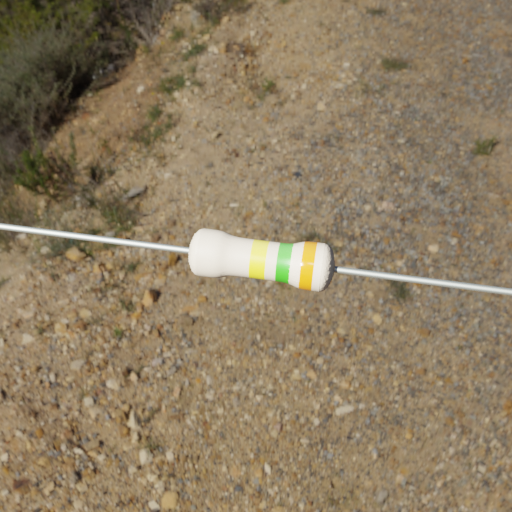
Resistor colour bands (in order): yellow, green, orange